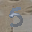
Label: 5